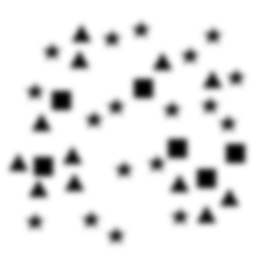
Squares: 6
Triangles: 12
Stars: 18
Total shapes: 36